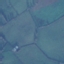
Land use / land cover class: Pasture